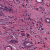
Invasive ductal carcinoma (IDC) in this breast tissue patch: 1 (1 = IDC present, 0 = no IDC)